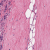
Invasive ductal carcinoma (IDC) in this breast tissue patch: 0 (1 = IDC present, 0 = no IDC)